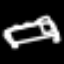
Label: bed